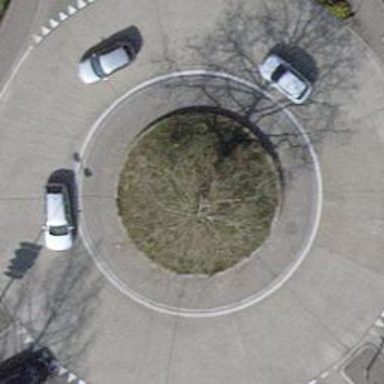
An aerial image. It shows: Roundabout on primary highway with concrete surface.